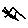
Label: line